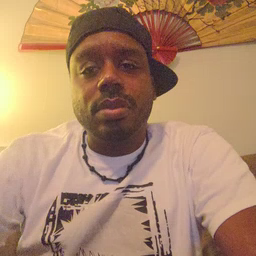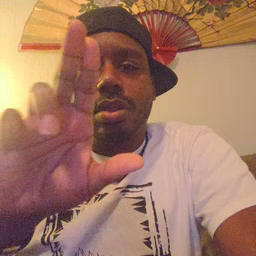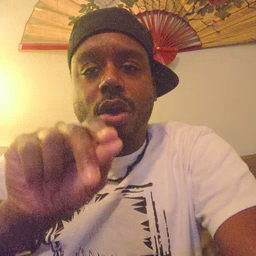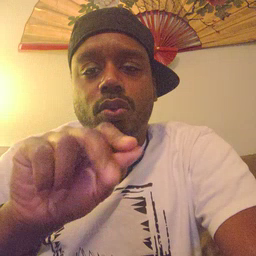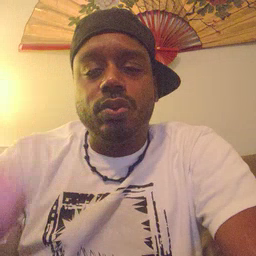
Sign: no